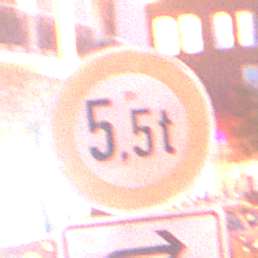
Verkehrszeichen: TatsaechlicheMasse
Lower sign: RichtungsangabeDurchPfeile5
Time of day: Night
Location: Outdoor (Urban)
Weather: PartlyCloudy
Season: NotSpecified
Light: Artificial